Current action and preconditions to check: trajectory_clear

Your task: For each precondition in the list above, predict whether it will hold at this action.

Consider the current scene as observed from the mobile robot's camera, and analyze the predicted future states of all dynamic agents (e.g., people, animals, vehicles, or any moving entities) within the NEXT SECOND.

IMPORTANT: Only answer "very likely" if you are absolutely certain—based on strong, clear evidence—that a dynamic agent will violate the precondition in the predicted future state. Do NOT answer "very likely" for unlikely, ambiguous, or low-probability risks.

Ask yourself for each precondition: Is there a high probability, with clear and convincing evidence, that the predicted future states of any dynamic agent will interfere with the predicted future state of the currently executing action within the NEXT SECOND, causing that precondition to fail?

Assess the risk level based on these predictions. Use "likely" or "very likely" if motions create a clear risk of interference.

Use "neutral" or "improbable" if agents are nearby but their predicted paths are clearly diverging or non-conflicting.

Failure Risk Categories: "very improbable", "improbable", "neutral", "likely", "very likely"

Answer Format: Output ONLY the probability_of_failure value from these categories: "very improbable", "improbable", "neutral", "likely", "very likely"

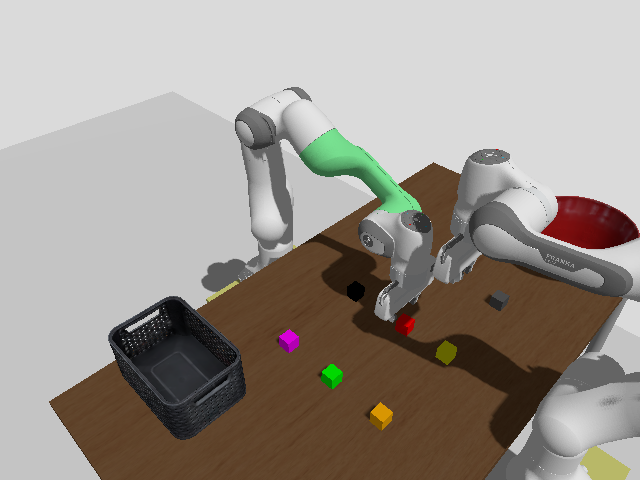

Answer: improbable